Question: I am using UIPageViewController to load multiple view controllers. When I run my application in Instruments tool. I found that the allocations are moving to high margin.
Though I am releasing and making the class object to nil. The allocations keep on increasing when I move to and fro . What am I missing ?
Please find the screenshot
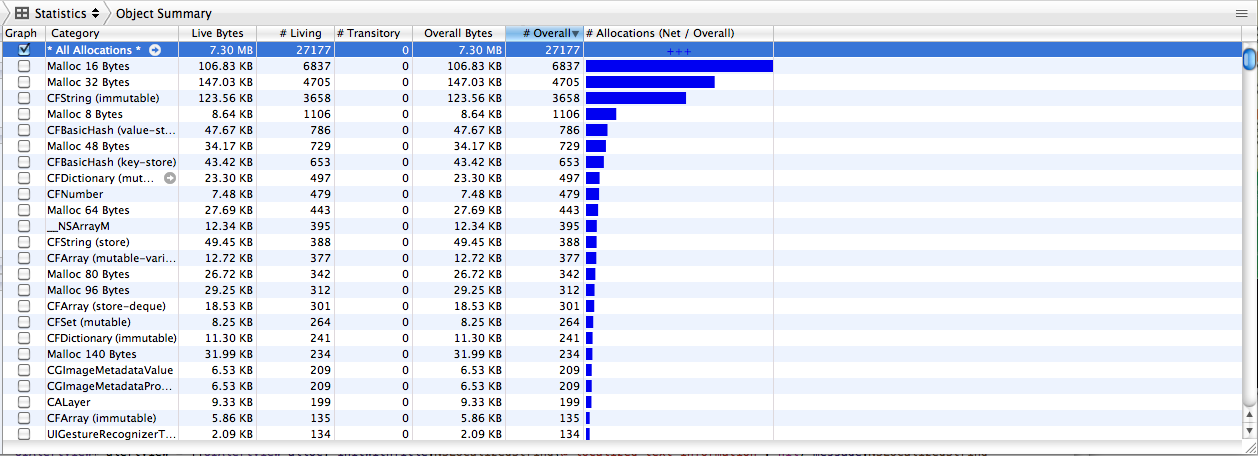
Answer: You are looking at the "Overall Allocations" figure. This number tells you how many objects have been created since the start of the process-the amount will never decrease.
If you want to know how many objects are there at a given time you have to look at the "# Living" column.